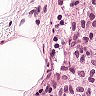
Metastatic tissue present: no